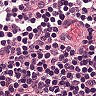
Metastatic tissue present: no